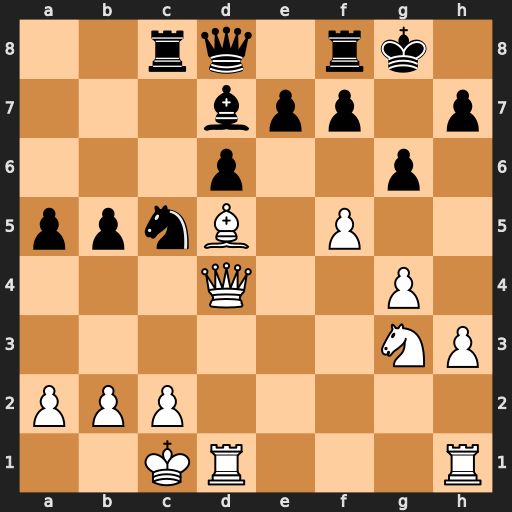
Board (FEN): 2rq1rk1/3bpp1p/3p2p1/ppnB1P2/3Q2P1/6NP/PPP5/2KR3R
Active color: w
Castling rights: -
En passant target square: -
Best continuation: Nh5 gxh5 gxh5 e5 fxe6